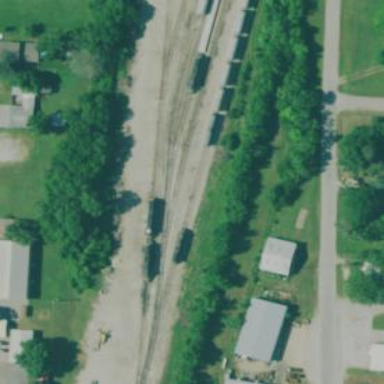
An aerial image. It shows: Railway yard used for servicing trains.